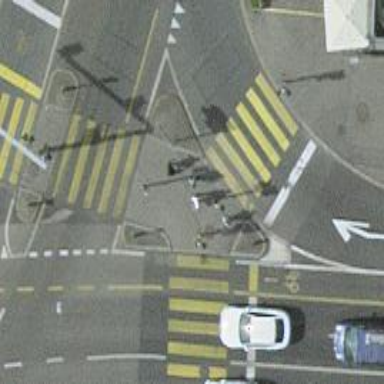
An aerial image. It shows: Kerb barrier.